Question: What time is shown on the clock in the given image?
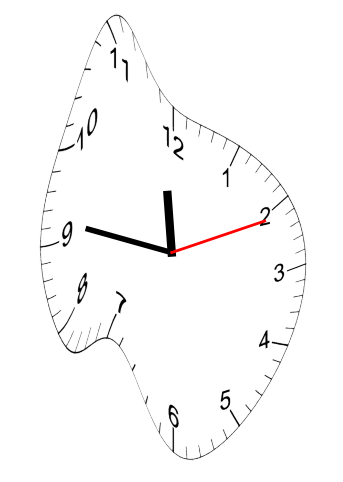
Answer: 11:46:11